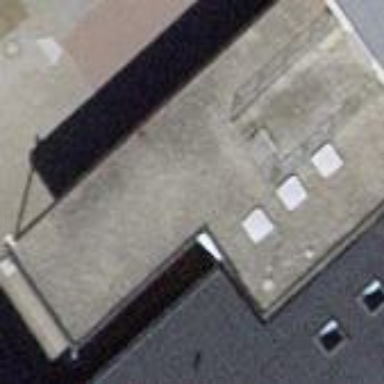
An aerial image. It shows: Flat silver roof made of concrete.